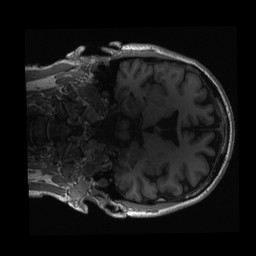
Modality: T1w
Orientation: coronal
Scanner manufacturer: siemens
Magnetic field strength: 3 T
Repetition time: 2.3 s
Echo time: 0.00289 s